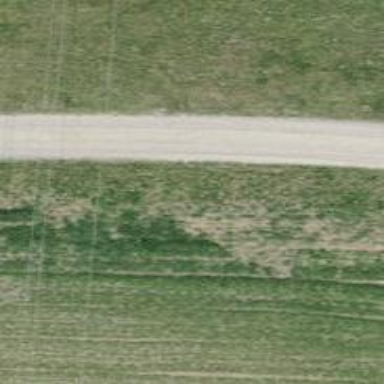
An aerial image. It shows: Track with grade 3 pebblestone surface.